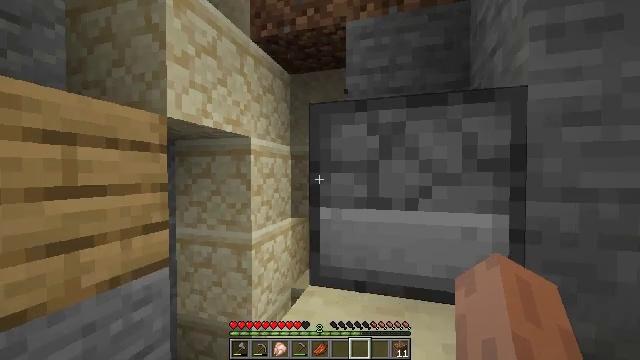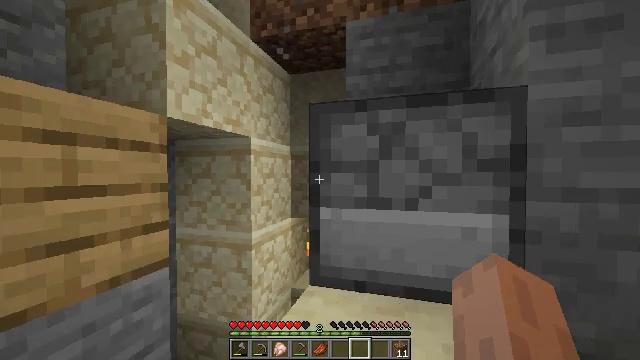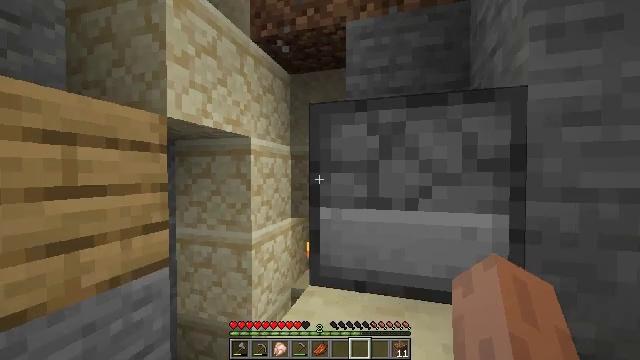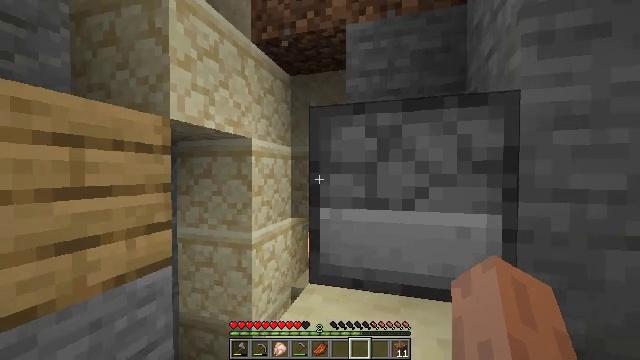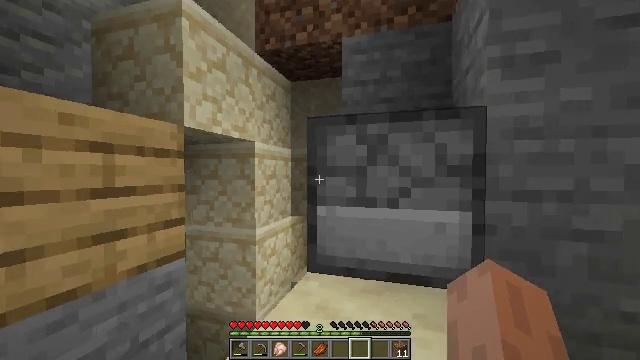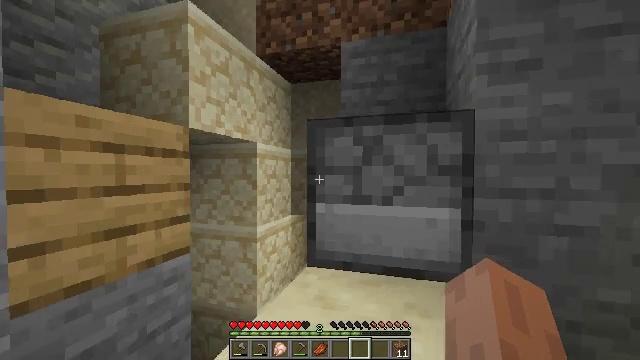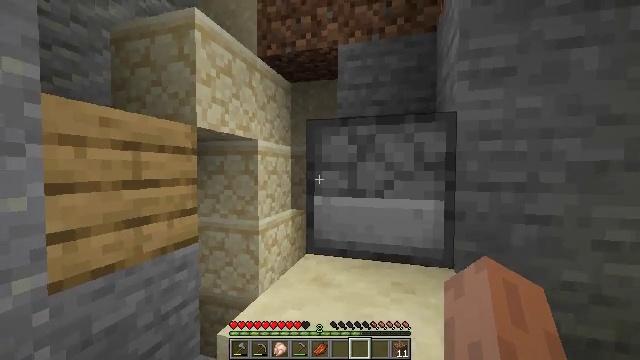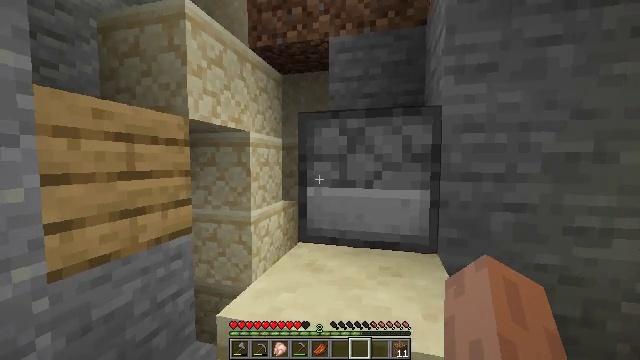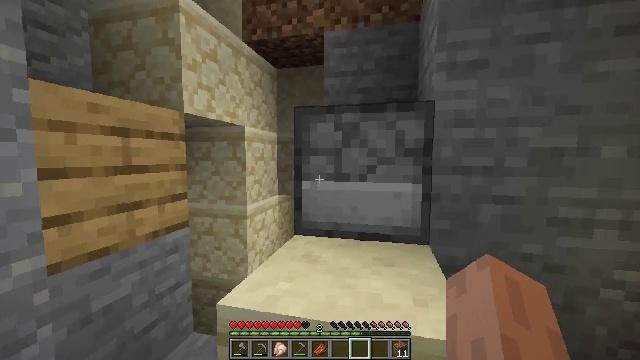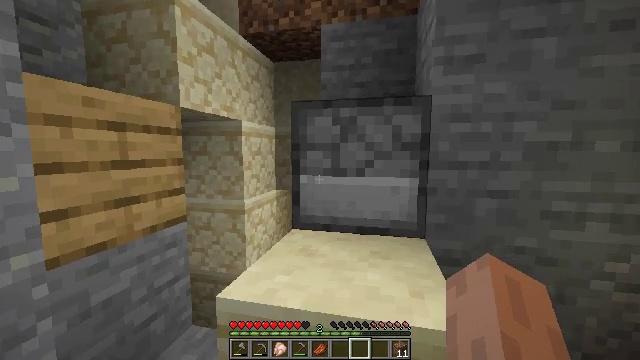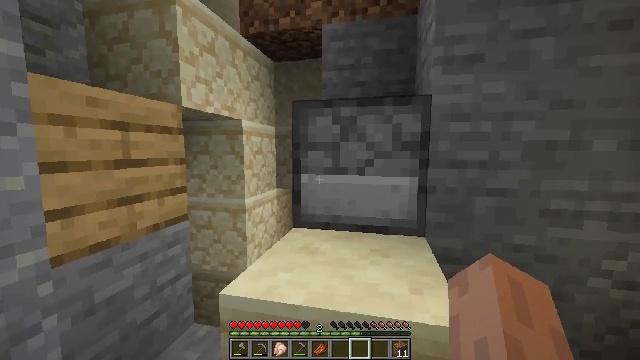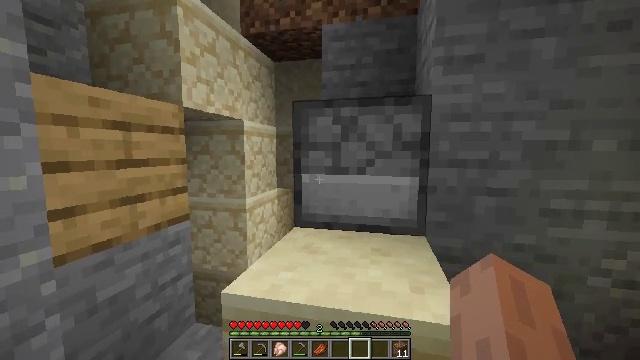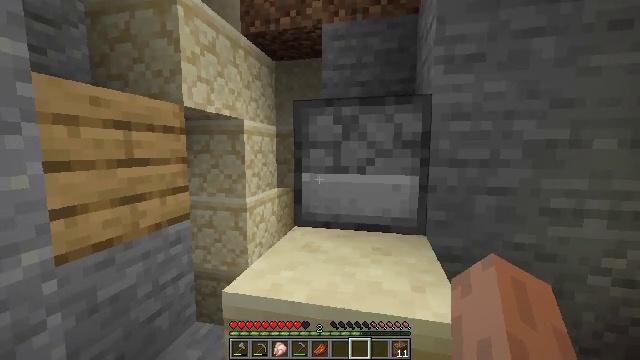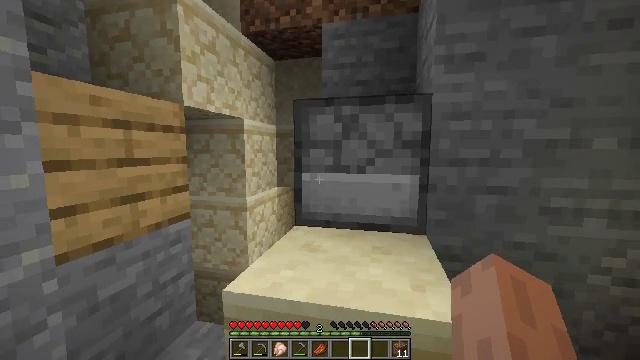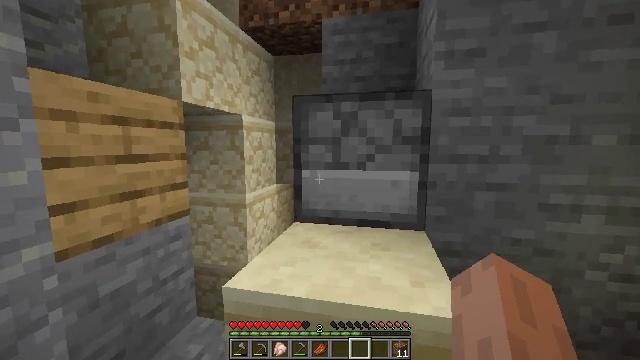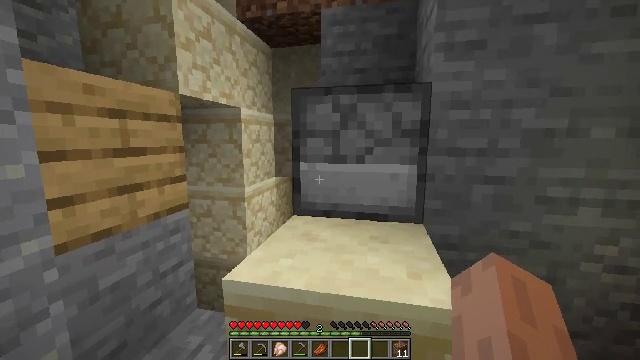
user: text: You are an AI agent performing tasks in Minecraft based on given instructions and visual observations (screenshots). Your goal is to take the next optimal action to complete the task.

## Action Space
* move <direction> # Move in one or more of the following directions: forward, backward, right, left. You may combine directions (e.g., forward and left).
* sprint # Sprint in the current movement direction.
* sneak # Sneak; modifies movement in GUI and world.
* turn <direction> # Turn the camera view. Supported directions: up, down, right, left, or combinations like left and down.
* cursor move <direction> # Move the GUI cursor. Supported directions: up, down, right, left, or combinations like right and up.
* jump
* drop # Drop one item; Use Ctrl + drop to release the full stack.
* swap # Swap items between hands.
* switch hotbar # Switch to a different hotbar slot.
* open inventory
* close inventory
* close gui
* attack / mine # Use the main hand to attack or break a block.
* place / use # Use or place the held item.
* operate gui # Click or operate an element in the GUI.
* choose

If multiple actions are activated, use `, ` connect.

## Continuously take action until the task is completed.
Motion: motion action
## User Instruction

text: craft item air
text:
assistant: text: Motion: no_op
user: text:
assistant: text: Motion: no_op
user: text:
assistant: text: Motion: move back
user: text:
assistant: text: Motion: move back
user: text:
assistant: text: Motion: move back
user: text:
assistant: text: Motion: no_op
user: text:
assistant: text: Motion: turn right and down
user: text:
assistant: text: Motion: turn right and down
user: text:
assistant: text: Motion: turn down
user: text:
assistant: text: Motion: no_op
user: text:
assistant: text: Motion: no_op
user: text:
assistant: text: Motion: no_op
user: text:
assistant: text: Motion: no_op
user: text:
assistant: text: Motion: no_op
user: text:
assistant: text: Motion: turn down
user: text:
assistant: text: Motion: no_op
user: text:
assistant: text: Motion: no_op
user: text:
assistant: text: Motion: no_op
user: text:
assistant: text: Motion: no_op
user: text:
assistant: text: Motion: no_op
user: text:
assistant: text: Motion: no_op
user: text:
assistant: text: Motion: no_op
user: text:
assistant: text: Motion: no_op
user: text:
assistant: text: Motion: no_op
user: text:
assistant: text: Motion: no_op
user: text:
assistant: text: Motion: no_op
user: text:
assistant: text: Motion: no_op
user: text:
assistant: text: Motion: turn down
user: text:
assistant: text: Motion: turn down
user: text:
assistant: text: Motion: no_op